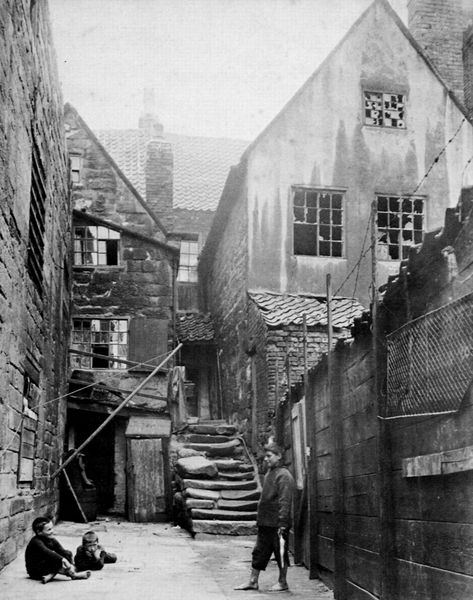
Titel: Whitby, Argument Yard
Künstler: Francis Frith
Schlagwörter: nackt, schatten, landschaft, sitzen, stadt, fenster, glas, grau, holz, licht, schwarz, straße, tür, unterhalten, weiss, dach, gebäude, haus, weg, zaun, hochformat, alt, wand, architektur, arm, stehen, stein, bild, häuser, kalt, gitter, sonne, sitzend, stehend, drei, kind, dachziegel, kamin, kinder, schornstein, schuppen, füße, liegen, fassade, gasse, türen, buben, jungen, knaben, giebel, mauer, schornsteine, ziegel, nebel, backstein, hof, latten, zäune, krieg, treppe, trümmer, zerstörung, langeweile, spielen, stufe, stufen, junge, warten, liegend, foto, fotografie, photographie, spiel, barfuss, abort, eisen, hinterhof, ruine, fuss, fensterrahmen, hauswand, bub, jungs, scheiben, schwarz-weiß, ruinen, photo, toilette, kaputt, fensterscheibe, fensterscheiben, mauern, schiefer, zerstört, butzenscheiben, armut, netz, draht, zerbrochen, latte, stacheldraht, fot, verfallen, holzbein, baracke, backsteine, gibel, schwaz, streppe, klo, außenaufnahme, viertel, bruch, trist, stiege, sieb, bretterwand, schonrstein, maschendrahtzaun, invalide, phtographie, ghetto, heruntergekommen, kaput, ausschnitt des himmels, fabrikfenster, sufen, kein, 19. jahrhundert, kucht, gängeviertel, kaputte sscheiben